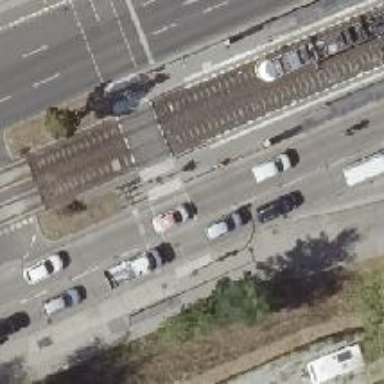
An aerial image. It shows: Platform for public transport with shelter. This railway platform is for trams.